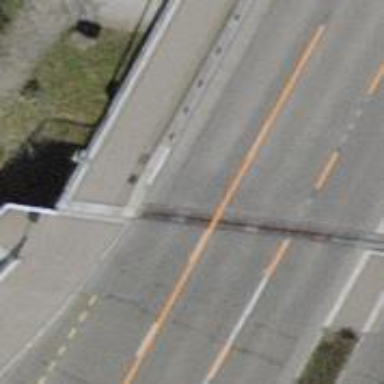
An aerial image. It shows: Primary highway bridge with asphalt surface. It has separate sidewalks.